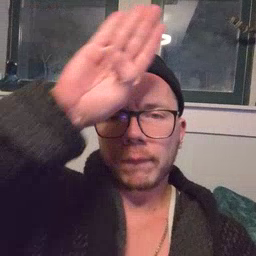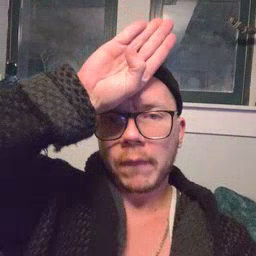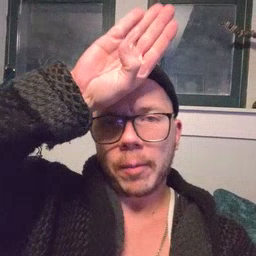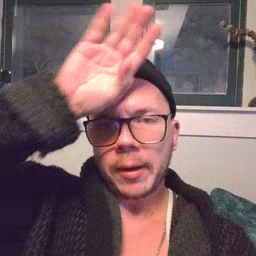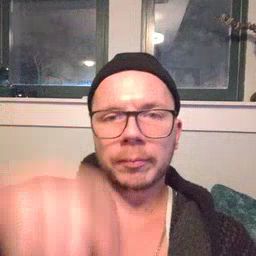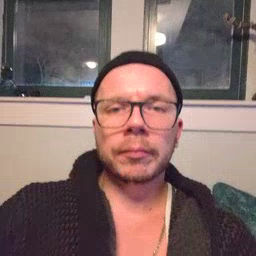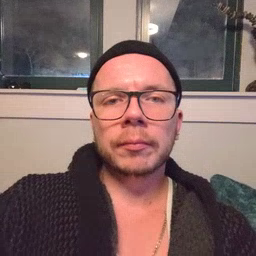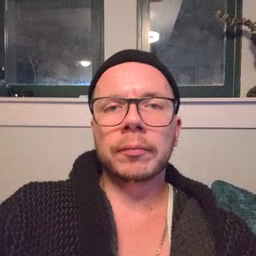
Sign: fireman